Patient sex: M
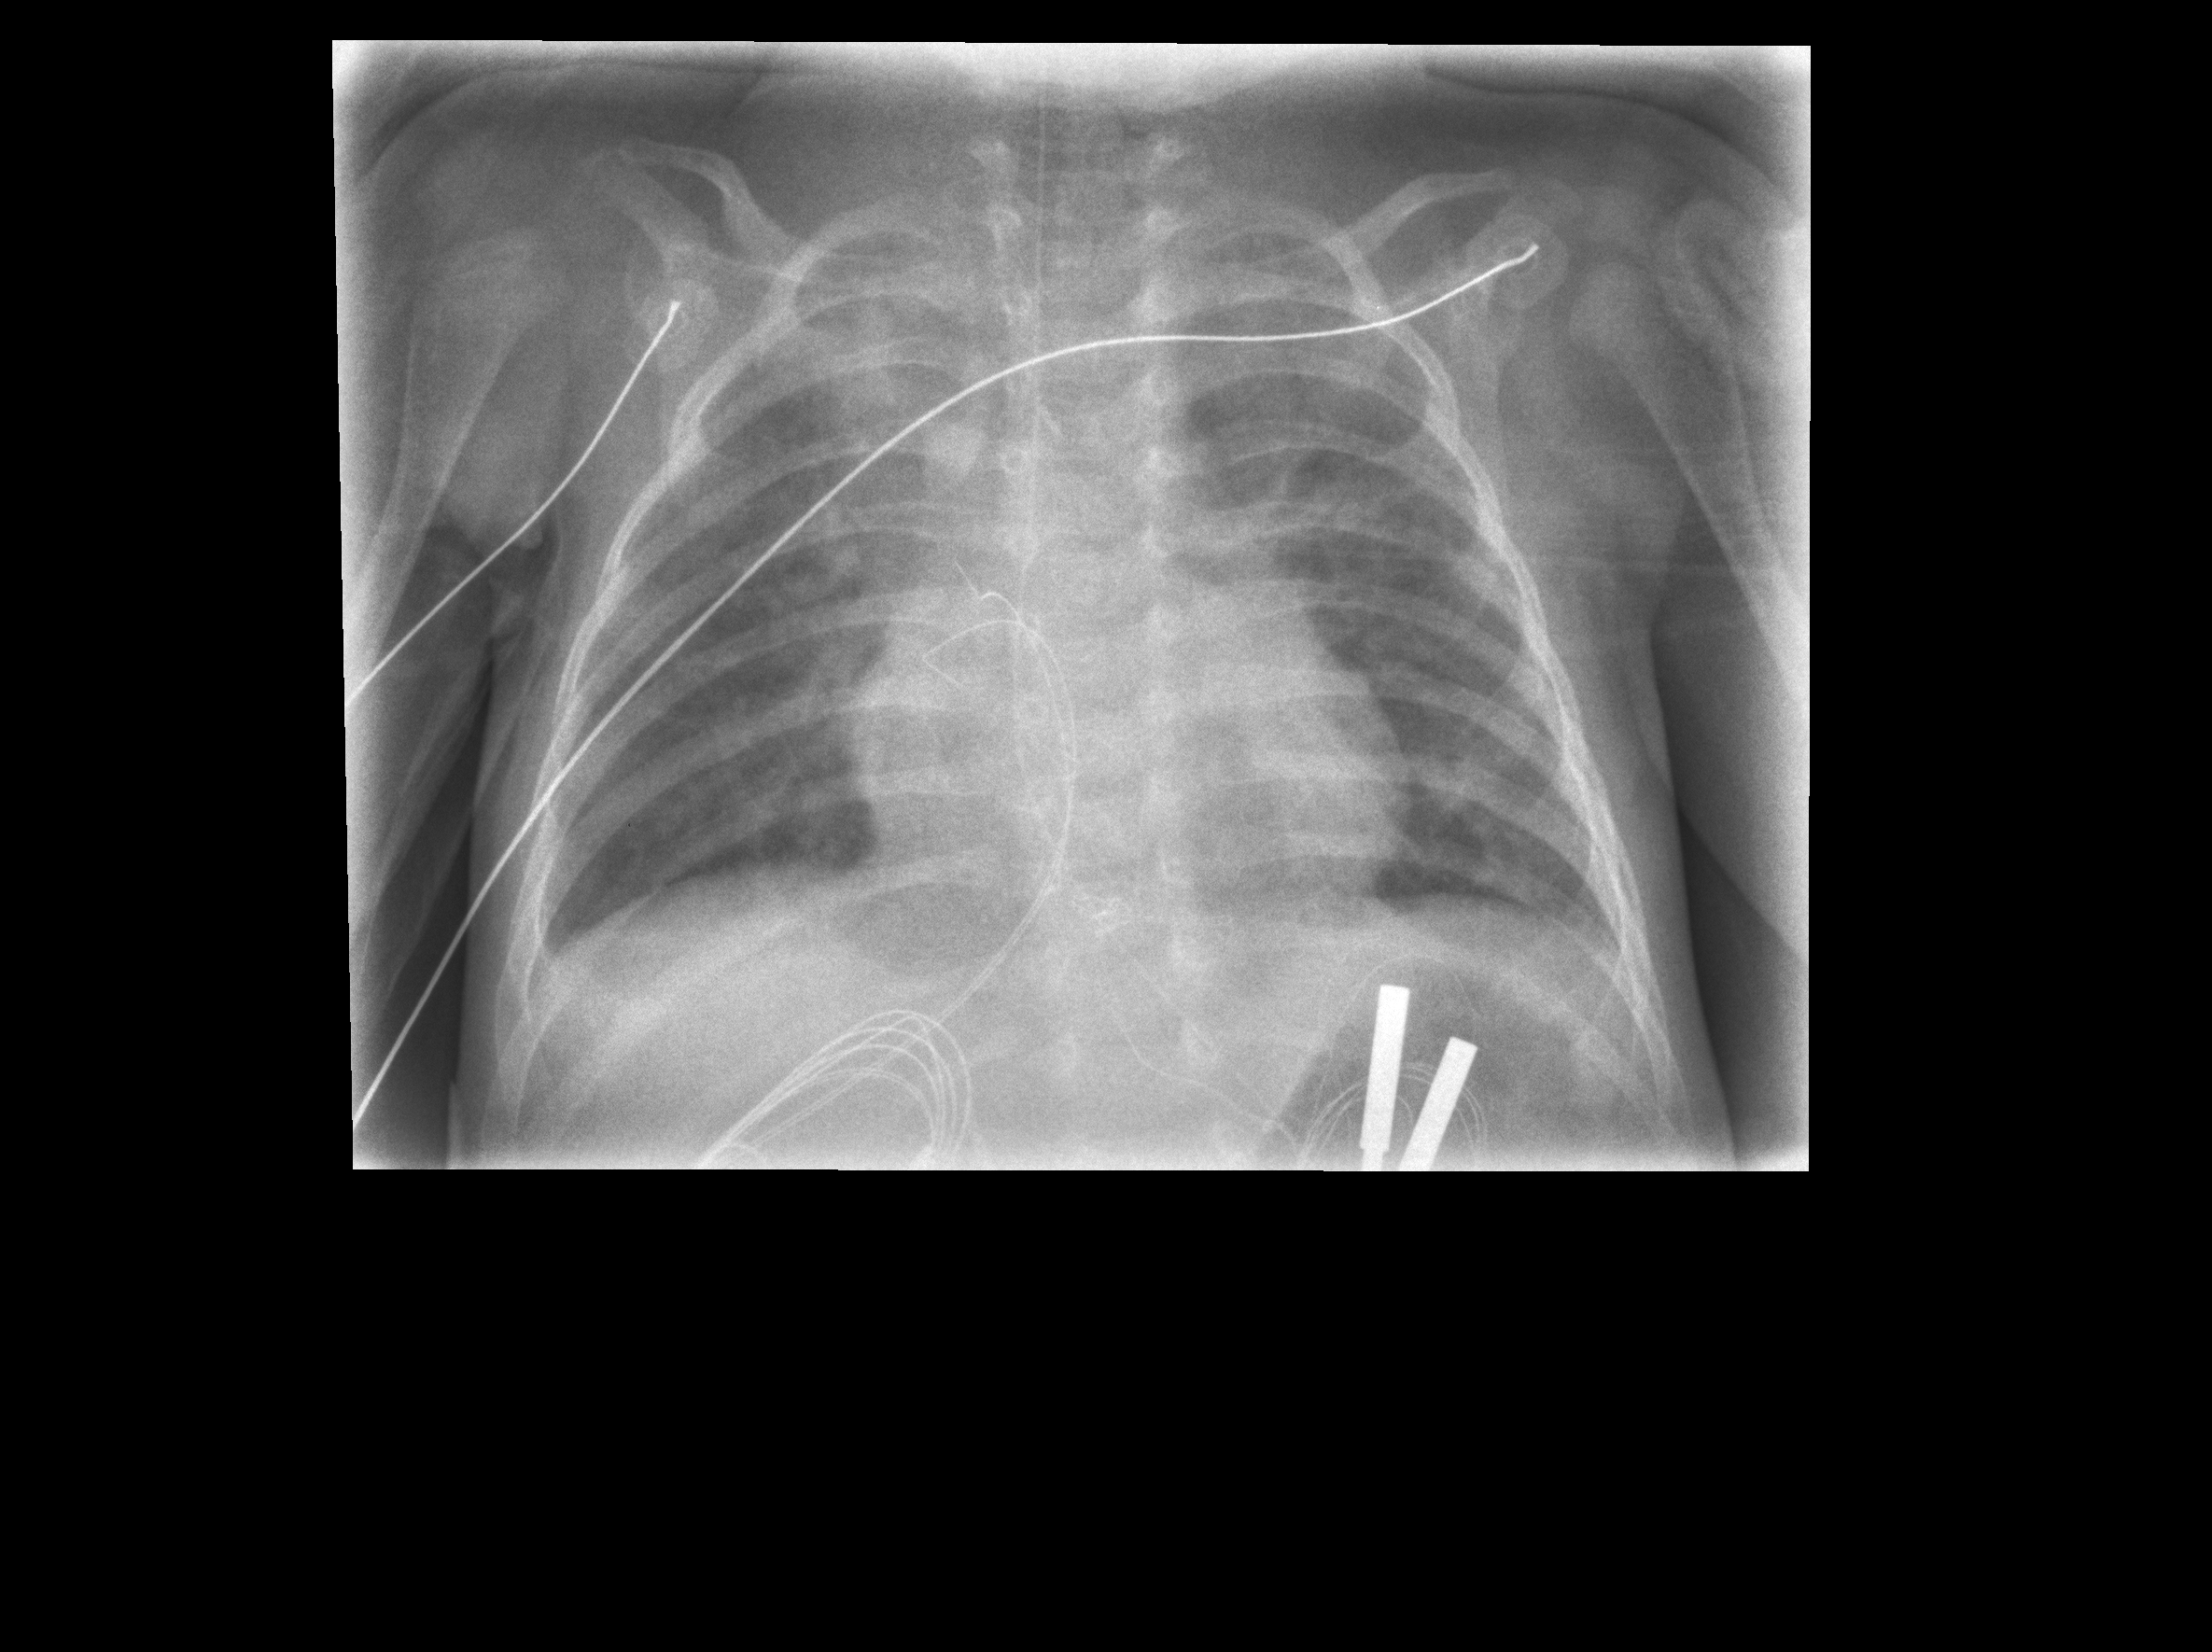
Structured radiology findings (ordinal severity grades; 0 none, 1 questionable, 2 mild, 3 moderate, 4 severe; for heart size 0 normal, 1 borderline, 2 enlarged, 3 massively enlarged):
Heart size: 0
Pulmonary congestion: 0
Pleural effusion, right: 0
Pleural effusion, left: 0
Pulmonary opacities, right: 0
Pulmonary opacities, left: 0
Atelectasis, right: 2
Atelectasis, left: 2